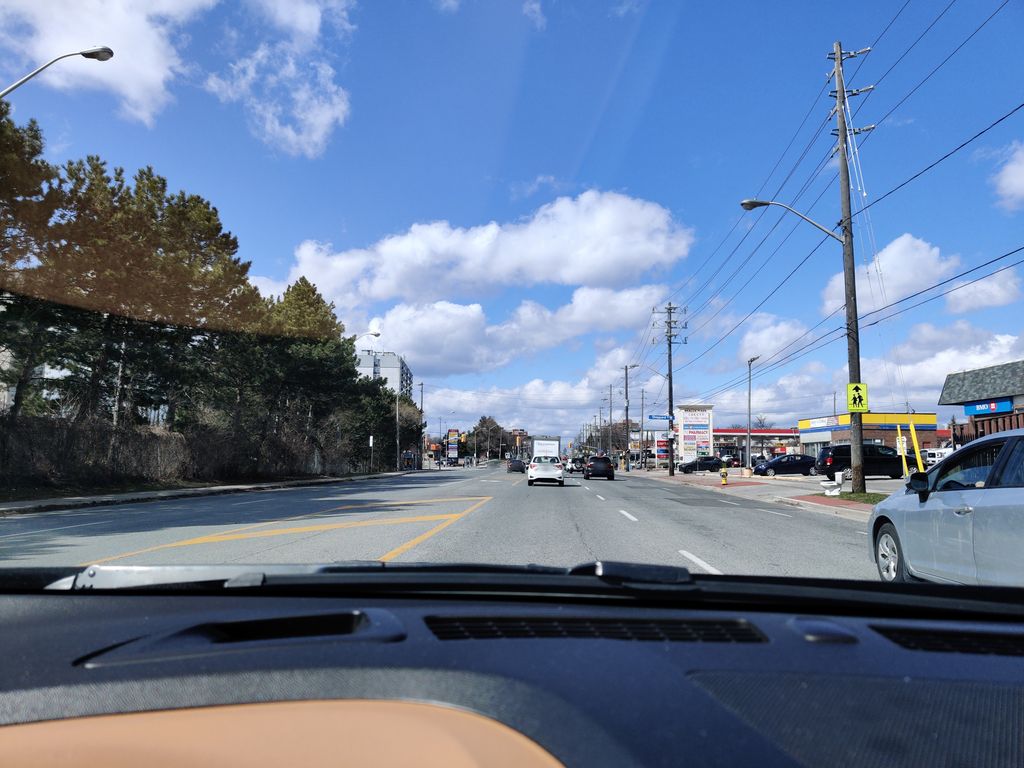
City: toronto